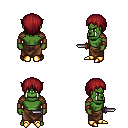
a pixel art fantasy rpg character, male body template, orc, green skin, leather shoulder armor, robe skirt, brunette plain hairstyle, leather bracers, gold boots, dagger, four views (front, back, left, right), 2x2 character sprite sheet, small pixel art, hard edges, no anti-aliasing